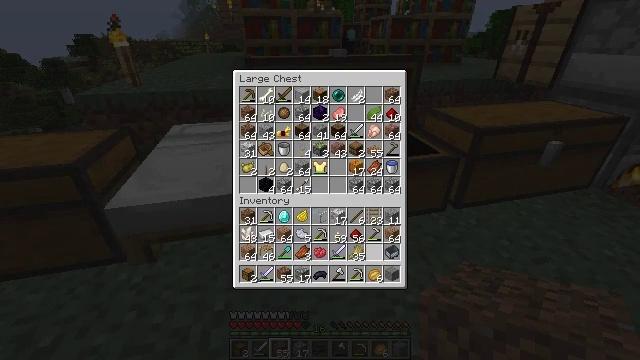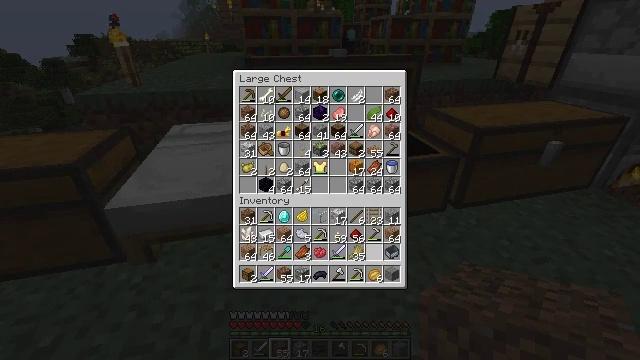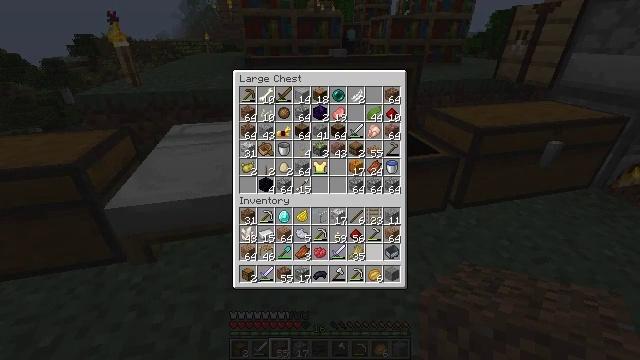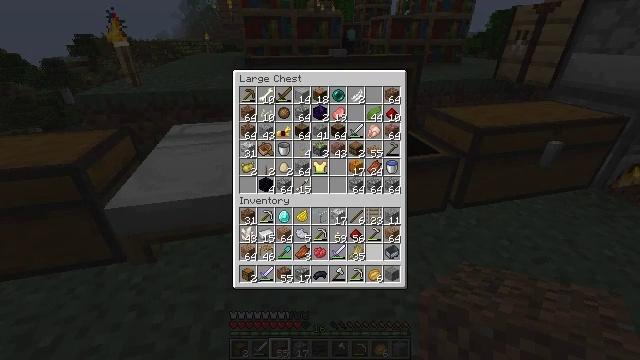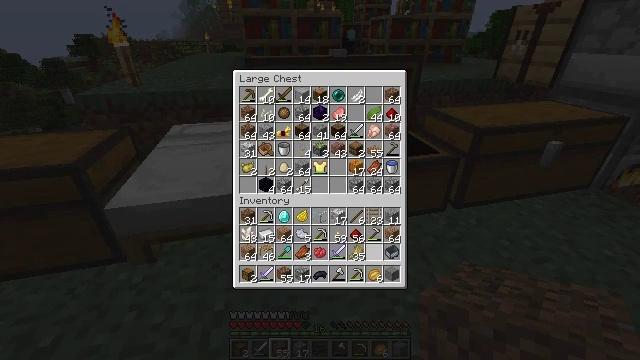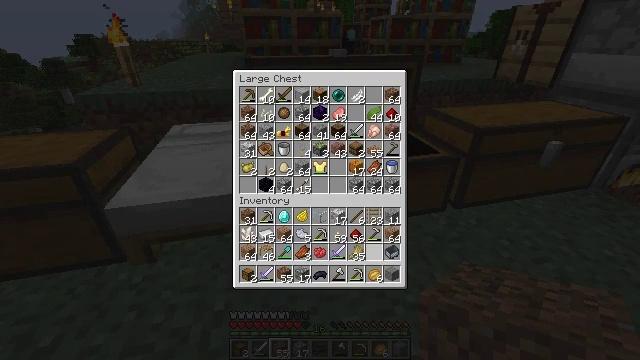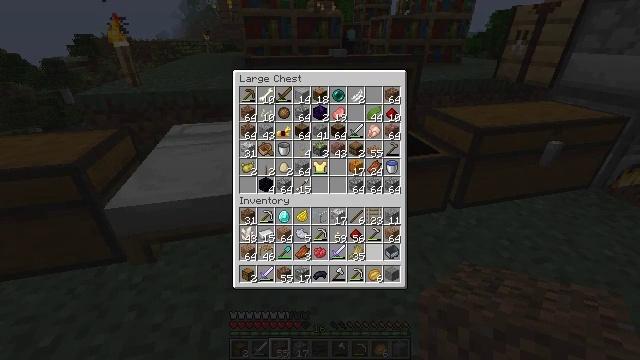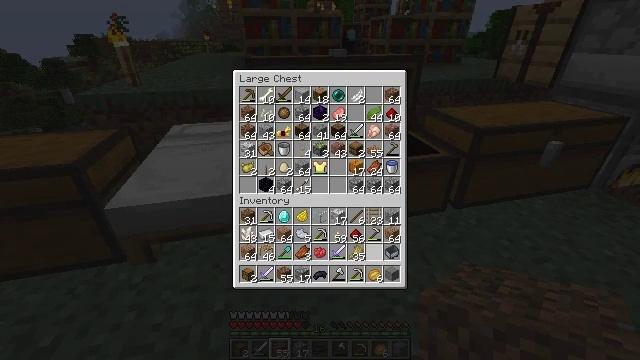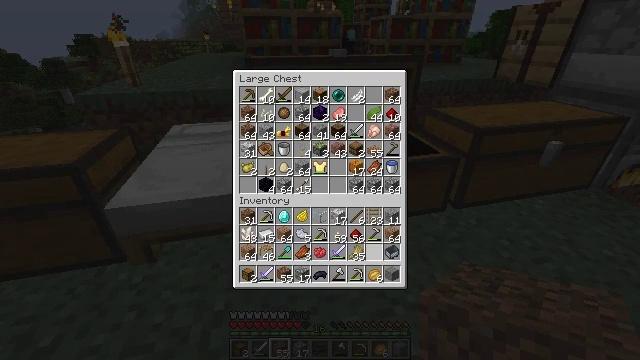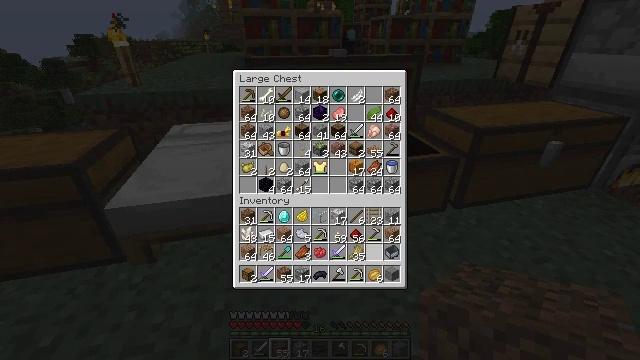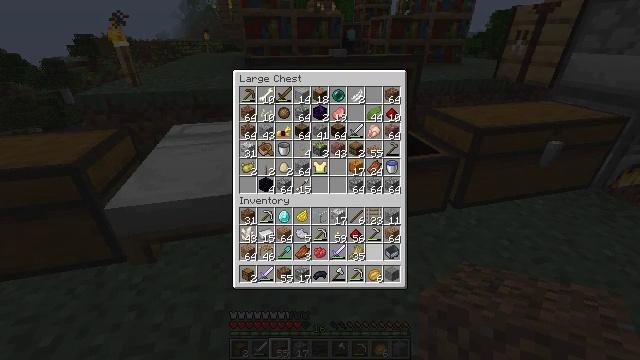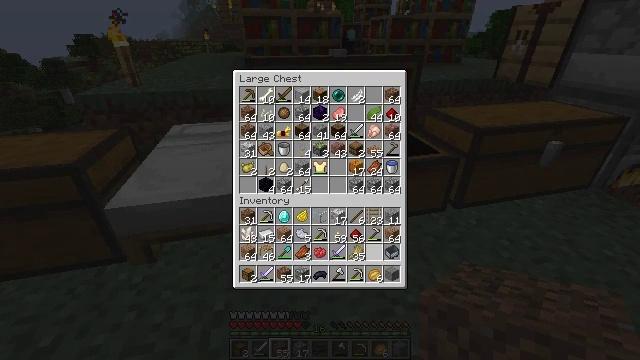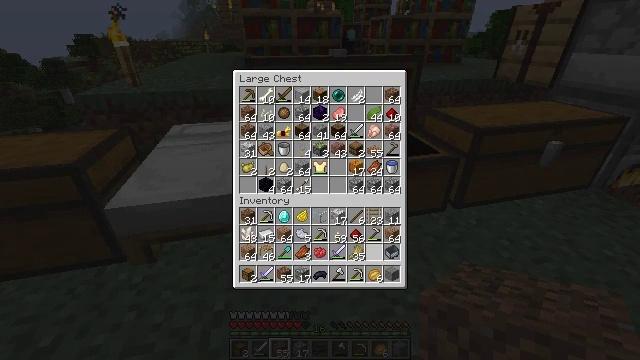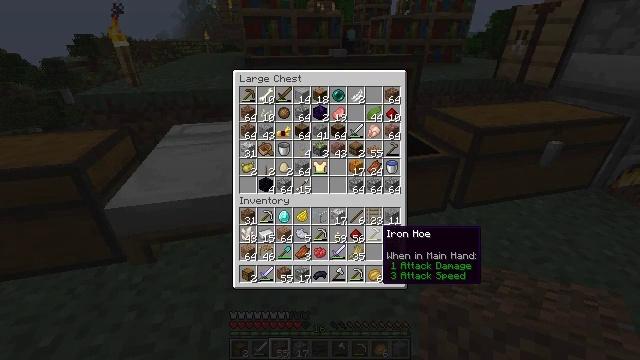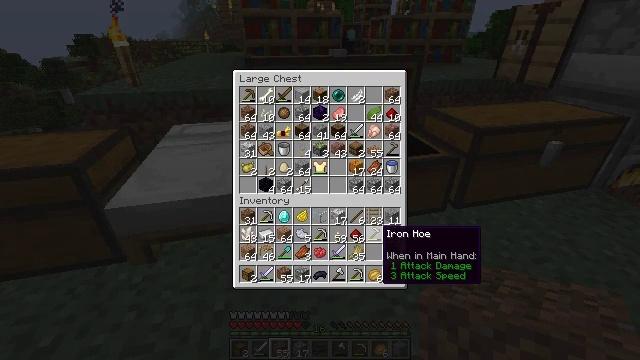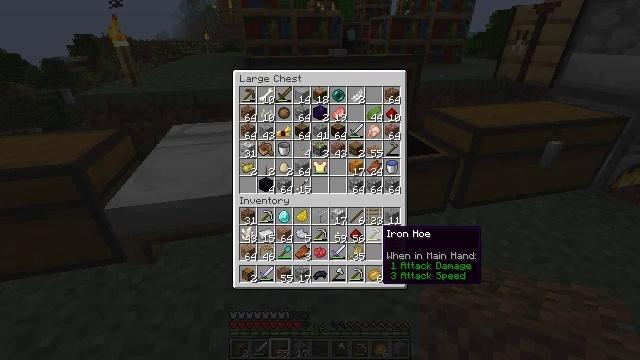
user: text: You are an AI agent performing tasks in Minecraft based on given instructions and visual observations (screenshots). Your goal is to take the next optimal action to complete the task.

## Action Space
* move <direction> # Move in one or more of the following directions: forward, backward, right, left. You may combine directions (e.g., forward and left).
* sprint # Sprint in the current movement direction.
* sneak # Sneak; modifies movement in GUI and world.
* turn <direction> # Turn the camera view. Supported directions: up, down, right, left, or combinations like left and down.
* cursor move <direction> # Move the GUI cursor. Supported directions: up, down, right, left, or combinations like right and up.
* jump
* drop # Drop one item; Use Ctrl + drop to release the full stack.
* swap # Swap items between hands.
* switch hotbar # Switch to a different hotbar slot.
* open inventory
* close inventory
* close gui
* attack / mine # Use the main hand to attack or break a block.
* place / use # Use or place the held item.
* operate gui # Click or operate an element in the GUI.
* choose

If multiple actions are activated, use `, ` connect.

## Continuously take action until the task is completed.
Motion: motion action
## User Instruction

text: Build a jungle trapdoor with jungle planks.
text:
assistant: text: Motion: sneak, operate gui
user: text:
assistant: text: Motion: sneak
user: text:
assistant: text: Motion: sneak
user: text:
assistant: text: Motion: sneak
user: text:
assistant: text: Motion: sneak
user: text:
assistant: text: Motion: sneak
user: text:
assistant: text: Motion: sneak
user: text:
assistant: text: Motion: sneak
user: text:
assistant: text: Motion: sneak
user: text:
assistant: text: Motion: sneak
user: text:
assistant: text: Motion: sneak
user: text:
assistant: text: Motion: sneak
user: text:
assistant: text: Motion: sneak
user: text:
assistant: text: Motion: sneak
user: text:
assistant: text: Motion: sneak
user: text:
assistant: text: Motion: sneak
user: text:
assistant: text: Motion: sneak
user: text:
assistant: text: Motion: sneak
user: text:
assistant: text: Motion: sneak
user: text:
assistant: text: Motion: sneak
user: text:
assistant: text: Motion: sneak
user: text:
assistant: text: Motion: sneak
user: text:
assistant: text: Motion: sneak
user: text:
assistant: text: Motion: sneak
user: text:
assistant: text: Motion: no_op
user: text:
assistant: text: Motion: no_op
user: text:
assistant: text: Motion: no_op
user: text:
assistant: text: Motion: no_op
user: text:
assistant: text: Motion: no_op
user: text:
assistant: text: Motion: no_op